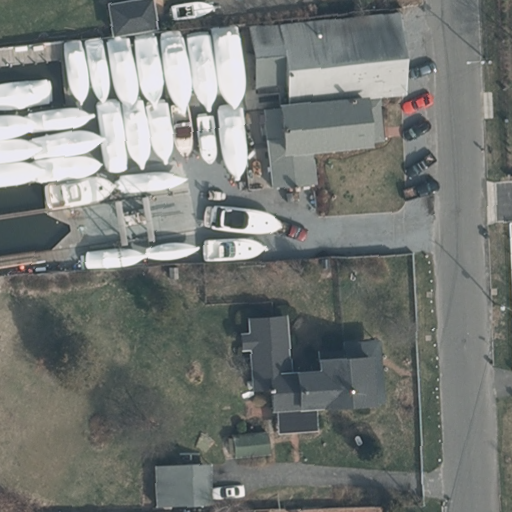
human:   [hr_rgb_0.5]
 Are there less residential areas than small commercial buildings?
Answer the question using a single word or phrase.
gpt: no

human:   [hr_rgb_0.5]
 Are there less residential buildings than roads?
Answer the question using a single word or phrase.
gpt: no

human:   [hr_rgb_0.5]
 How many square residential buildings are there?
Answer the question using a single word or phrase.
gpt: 0

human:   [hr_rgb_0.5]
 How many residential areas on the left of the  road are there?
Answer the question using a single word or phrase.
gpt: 0

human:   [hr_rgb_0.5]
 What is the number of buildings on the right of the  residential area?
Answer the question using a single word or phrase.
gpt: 0

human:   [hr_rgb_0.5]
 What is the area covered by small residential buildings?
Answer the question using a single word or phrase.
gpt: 2m2

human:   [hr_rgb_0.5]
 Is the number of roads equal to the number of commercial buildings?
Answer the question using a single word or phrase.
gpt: no

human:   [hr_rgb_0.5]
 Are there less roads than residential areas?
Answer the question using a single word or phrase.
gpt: no

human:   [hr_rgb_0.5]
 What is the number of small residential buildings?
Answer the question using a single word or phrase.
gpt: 1

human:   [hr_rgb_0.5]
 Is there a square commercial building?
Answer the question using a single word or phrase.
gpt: no

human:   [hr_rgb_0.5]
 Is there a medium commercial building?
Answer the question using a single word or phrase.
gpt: yes

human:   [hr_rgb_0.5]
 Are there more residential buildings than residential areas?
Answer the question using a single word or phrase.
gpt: yes

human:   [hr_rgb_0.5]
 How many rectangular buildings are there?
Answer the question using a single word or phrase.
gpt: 2

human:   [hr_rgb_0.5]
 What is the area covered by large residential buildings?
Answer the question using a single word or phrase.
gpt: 0m2

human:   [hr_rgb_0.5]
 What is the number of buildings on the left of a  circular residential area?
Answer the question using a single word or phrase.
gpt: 0

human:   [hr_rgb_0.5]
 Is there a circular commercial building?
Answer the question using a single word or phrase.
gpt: no

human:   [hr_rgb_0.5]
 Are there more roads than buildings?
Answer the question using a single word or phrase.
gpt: no

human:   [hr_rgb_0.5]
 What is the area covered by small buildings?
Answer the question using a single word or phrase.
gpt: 48m2

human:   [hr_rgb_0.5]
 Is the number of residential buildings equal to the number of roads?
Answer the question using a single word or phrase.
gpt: no

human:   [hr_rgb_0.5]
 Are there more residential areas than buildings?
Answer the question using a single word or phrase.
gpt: no

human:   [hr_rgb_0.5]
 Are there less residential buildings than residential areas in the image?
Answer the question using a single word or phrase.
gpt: no

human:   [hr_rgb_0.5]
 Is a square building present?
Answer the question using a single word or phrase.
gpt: no

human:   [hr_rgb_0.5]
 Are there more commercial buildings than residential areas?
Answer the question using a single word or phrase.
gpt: yes

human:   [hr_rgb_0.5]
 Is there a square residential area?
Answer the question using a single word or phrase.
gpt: no

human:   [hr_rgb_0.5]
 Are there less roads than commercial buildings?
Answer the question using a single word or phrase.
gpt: yes

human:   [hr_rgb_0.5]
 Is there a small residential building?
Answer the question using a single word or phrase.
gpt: yes

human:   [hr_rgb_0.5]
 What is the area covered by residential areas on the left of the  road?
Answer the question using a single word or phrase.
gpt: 0m2

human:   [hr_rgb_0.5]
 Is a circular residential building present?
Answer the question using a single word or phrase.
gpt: no

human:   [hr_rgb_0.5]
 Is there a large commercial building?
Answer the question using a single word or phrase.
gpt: yes

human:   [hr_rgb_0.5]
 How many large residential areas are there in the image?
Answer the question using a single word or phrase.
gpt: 1

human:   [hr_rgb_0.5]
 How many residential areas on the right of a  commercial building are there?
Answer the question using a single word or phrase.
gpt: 0

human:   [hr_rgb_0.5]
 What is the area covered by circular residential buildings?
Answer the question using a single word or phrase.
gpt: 0m2

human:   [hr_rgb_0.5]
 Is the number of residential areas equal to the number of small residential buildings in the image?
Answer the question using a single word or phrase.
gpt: yes

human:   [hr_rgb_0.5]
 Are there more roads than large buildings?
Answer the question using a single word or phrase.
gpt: no

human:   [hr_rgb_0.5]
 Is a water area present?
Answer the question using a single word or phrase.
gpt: no

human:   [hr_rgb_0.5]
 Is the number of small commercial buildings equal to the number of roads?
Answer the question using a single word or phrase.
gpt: no